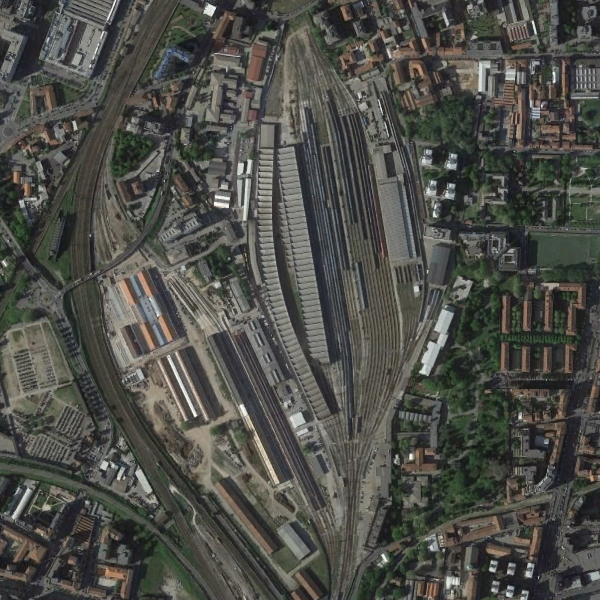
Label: RailwayStation